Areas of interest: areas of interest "Beijing Meison Golf Club Co., Ltd."
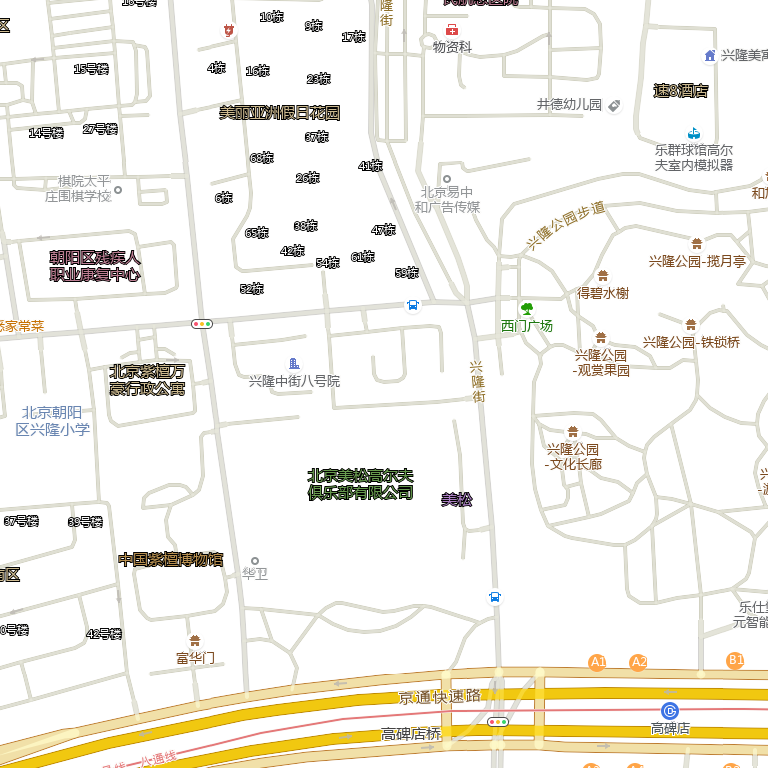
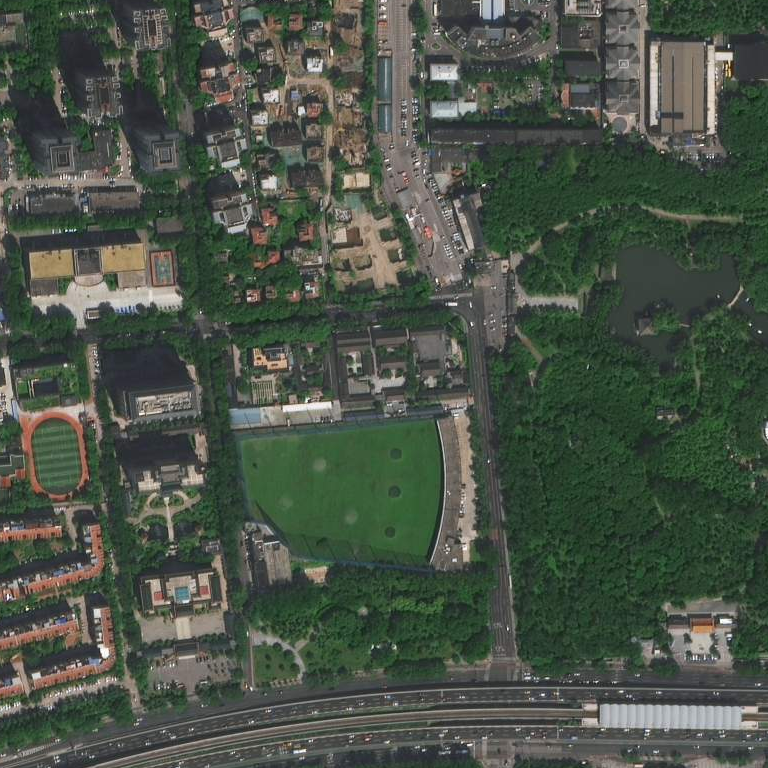